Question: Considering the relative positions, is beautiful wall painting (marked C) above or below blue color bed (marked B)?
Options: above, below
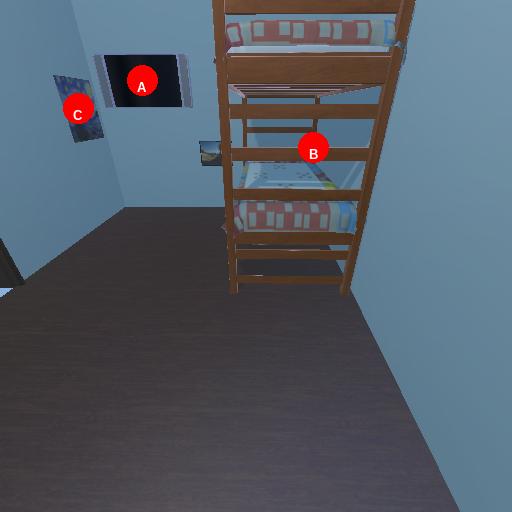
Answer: above